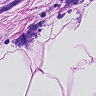
Metastatic tissue present: yes